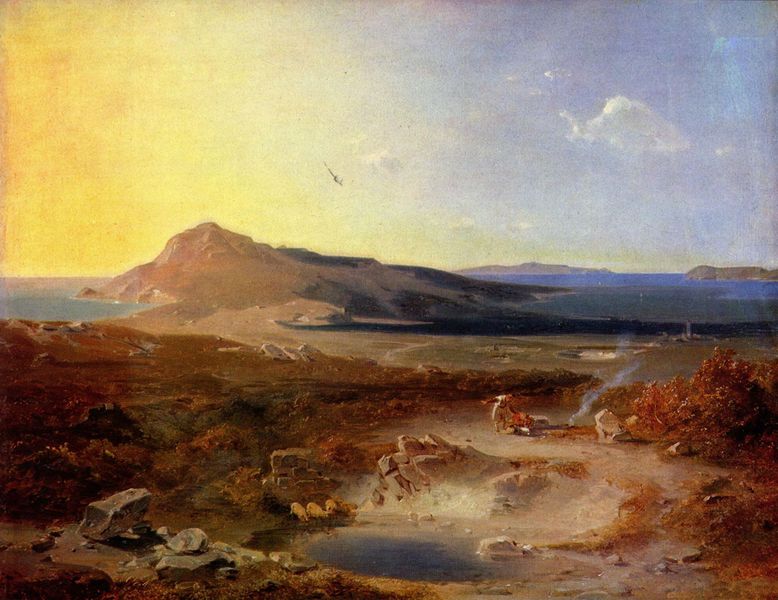
Titel: Die Insel Delos
Künstler: Karl Rottmann
Standort: Karlsruhe
Institution: Staatliche Kunsthalle Karlsruhe
Schlagwörter: berg, blau, felsen, feuer, gemälde, gestein, himmel, mann, meer, schatten, vogel, wasser, wolken, bäume, gelb, grün, landschaft, menschen, ocker, sand, see, sitzen, teich, ufer, abend, braun, grau, hell, licht, orange, weiss, gras, hund, rasen, rot, tiere, wiese, wolke, beige, mensch, stein, steine, öl, dämmerung, erde, gräser, horizont, hügel, morgen, natur, sonnenaufgang, strauch, vögel, weite, busch, büsche, gebüsch, gewässer, rauch, sonne, sträucher, wege, insel, land, pflanzen, fliegen, erdig, küste, pfütze, strand, berge, dünen, dürre, fels, gebirge, dorf, sonnenuntergang, kahl, pause, amerika, romantik, brandung, dampf, möwe, brun, homme, jaune, umriss, bucht, mond, strahlen, vulkan, heide, seen, landzunge, putz, lac, tümpel, griechenland, tränke, brocken, femme, carl, westen, lumière, schafe, hirten, schäfer, romantisme, arbre, soleil, ciel, foret, nature, paysage, verdure, peinture, landstrich, eau, wasserstelle, ville, inseln, rottmann, lager, bleu, montagne, ocre, pierre, pierres, feuerstelle, neue pinakothek, hofgarten, gelöscht, halbinsel, solitude, hellgelb, hecken, ile, übernachtung, nuage, nuages, couleur, rochers, rastplatz, rocher, mythologie, oiseau, abraham, terre, matin, berger, herbe, coucher de soleil, colline, animaux, feu, buisson, meerenge, idylische landschaft, flaque, mer, lagerfeuer, lumineux, krater, aube, impression, crépuscule, ruine, clair, geysir, beau, animal, fumee, religion, seee, sable, wilder westen, tente, delphi, scène, roue, desert, américain, steppe, baum, mare, étang, troupeau, gumpe, blechen, siemens stiftung, gelb blau, moutons, coucher, ocean, marre, plaine, personnage, mouton, camp, brebis, church, cole, panorama, personne, abandonné, lever, dégradé, nomade, aride, sec, campement, colinne, cratèree, cratère, couleurs chaudes, élements, foyer, dénudé, feux, bivouac